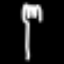
Label: fork